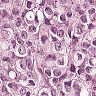
Metastatic tissue present: yes